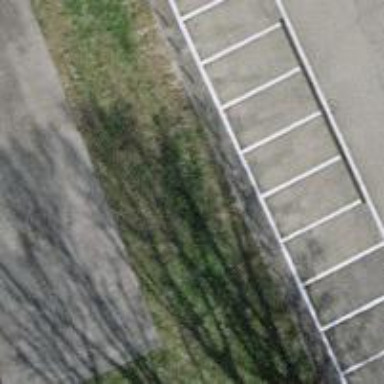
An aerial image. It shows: Bollard.